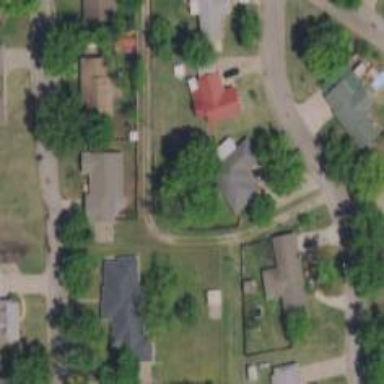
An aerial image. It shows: Alley classified as service road.